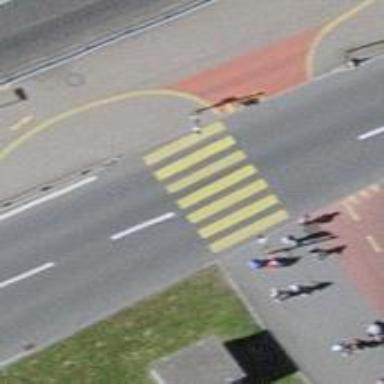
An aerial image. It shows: Zebra crossing controlled by traffic signals with zebra markings.